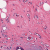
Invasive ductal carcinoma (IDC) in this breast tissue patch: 0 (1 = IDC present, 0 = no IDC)